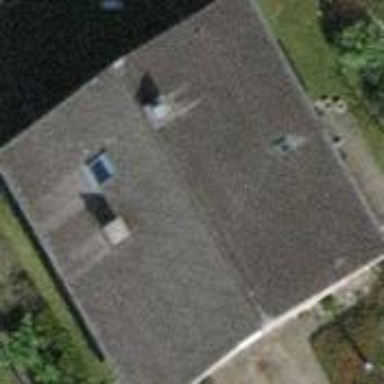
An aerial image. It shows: Detached building.